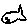
Label: fish